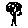
Label: tree